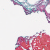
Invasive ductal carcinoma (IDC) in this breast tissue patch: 0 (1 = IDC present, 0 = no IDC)